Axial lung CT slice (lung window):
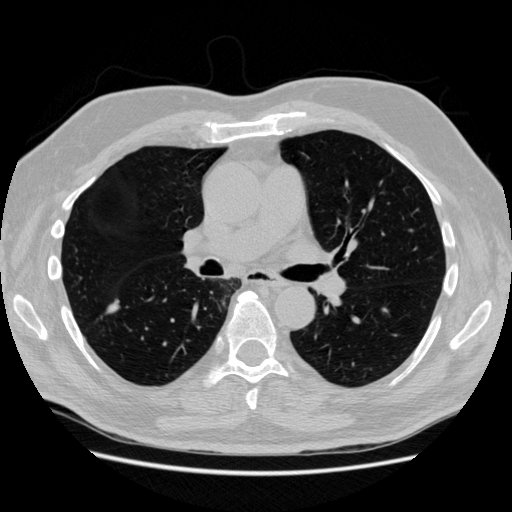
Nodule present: yes
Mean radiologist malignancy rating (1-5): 3.75